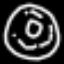
Label: donut